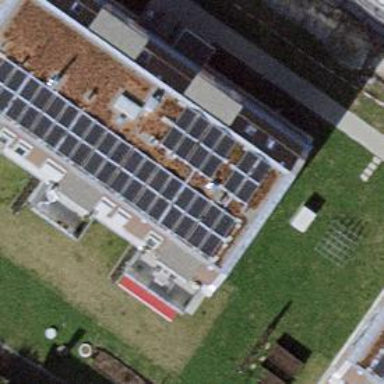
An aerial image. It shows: Solar power generator using photovoltaic method with solar photovoltaic panel types.